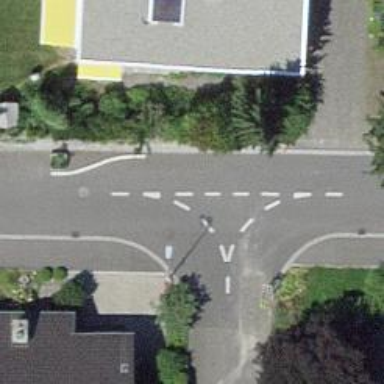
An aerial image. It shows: Asphalt road in residential area.